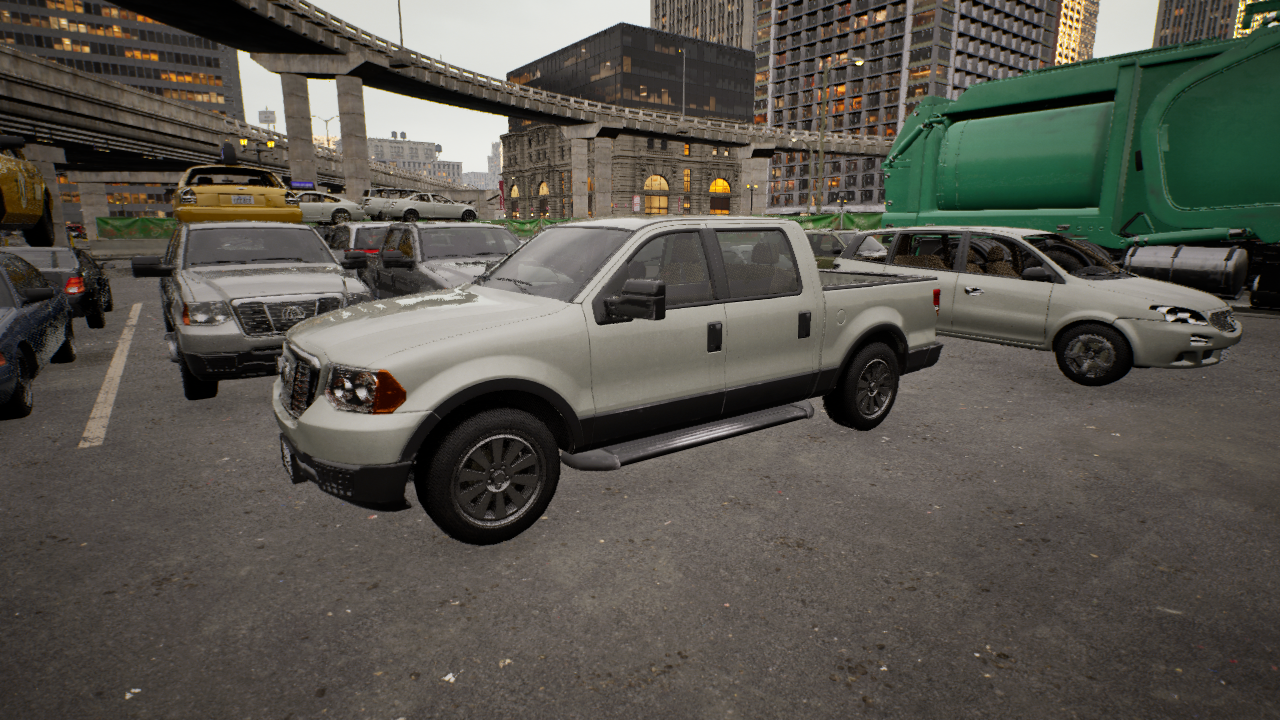
Venue: arterial
Lighting: golden hour
Vehicle rig: pickup